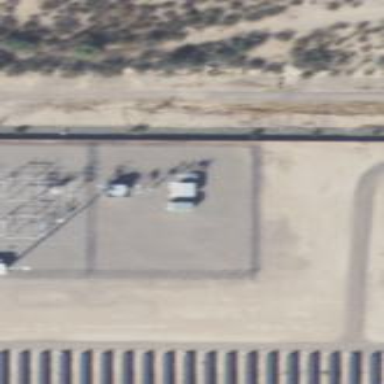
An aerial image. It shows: Outdoor distribution substation protected by fence.